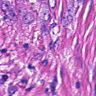
Metastatic tissue present: yes